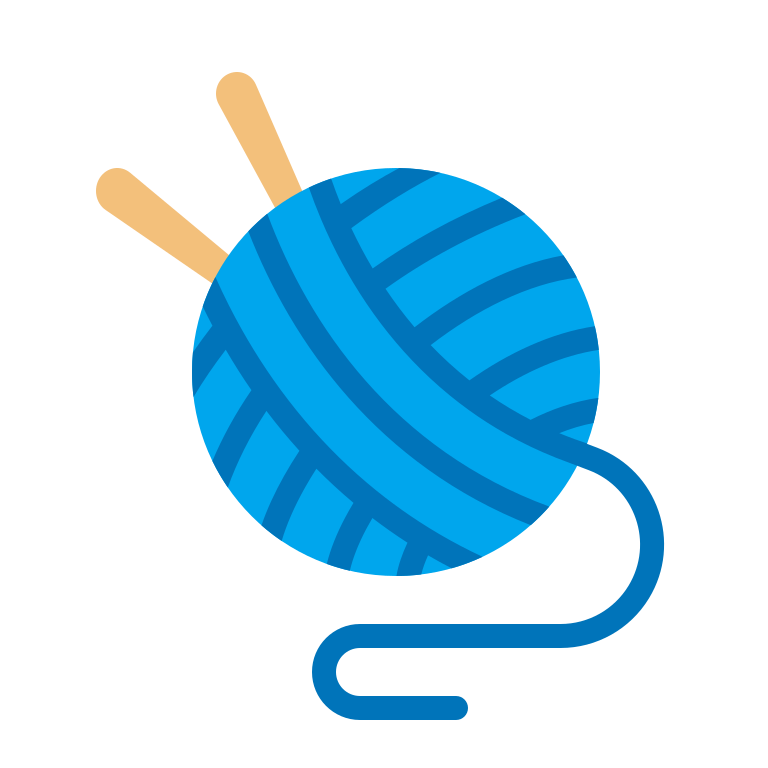
yarn flat